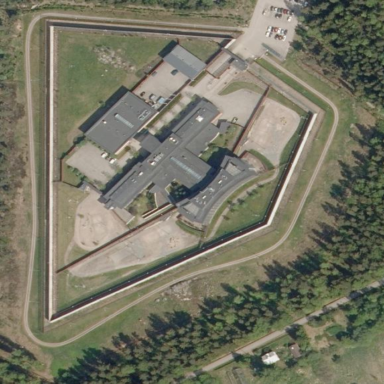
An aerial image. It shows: Prison.